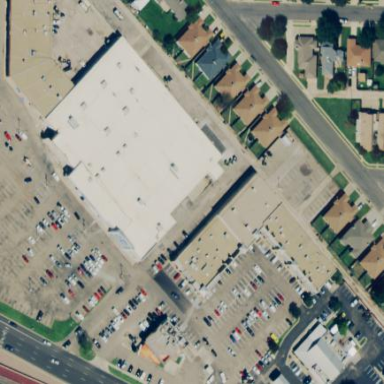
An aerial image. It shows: Commercial building that houses clothes shop.